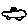
Label: car